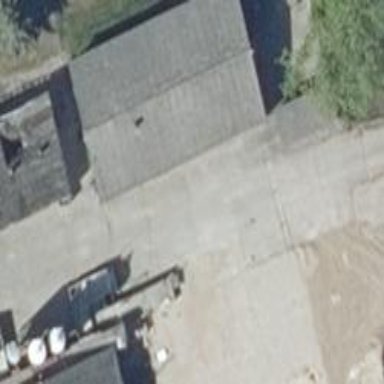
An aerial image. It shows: Building with gabled gray roof.